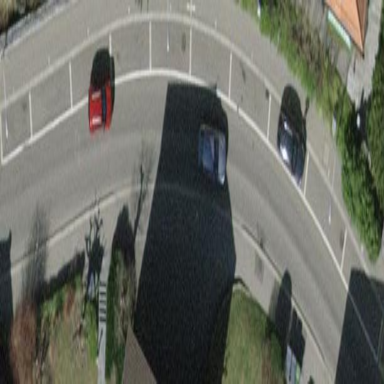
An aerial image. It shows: Parking lane area.